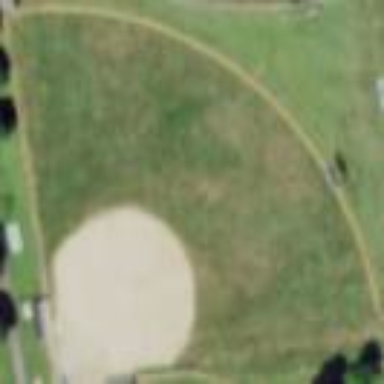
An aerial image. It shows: Softball pitch for leisure and sport activities.